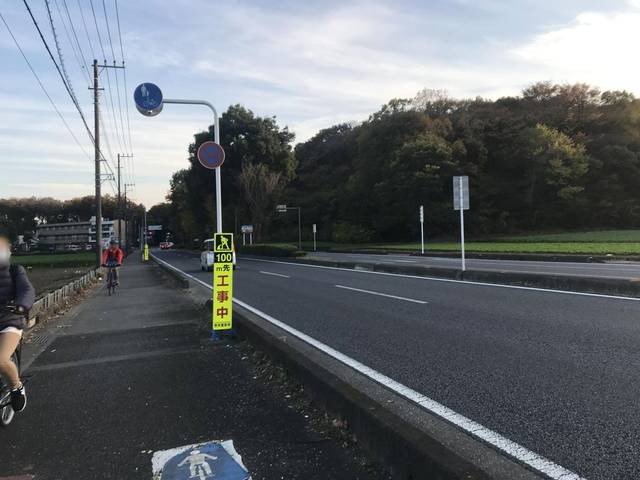
Region: Japan
Coordinates: 35.806, 139.496